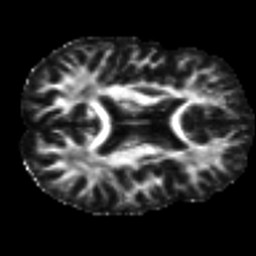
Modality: FA
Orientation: axial
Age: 32
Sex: male
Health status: healthy
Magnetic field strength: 3 T
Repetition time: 9 s
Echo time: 0.093 s